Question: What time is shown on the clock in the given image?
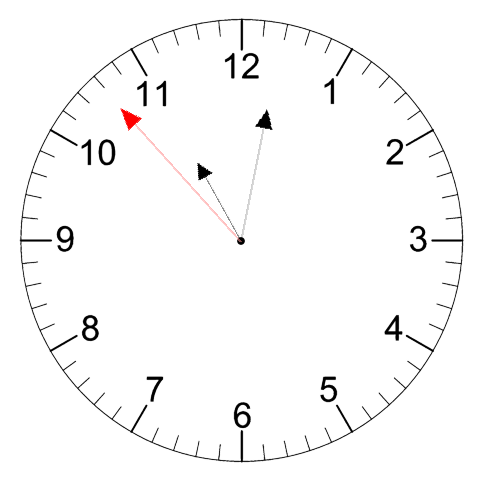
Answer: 11:01:53